Question: SQL: I need copy data from one field to another field in one table base on id of category
Like this (but this not work)
'''
UPDATE z_jlogica_awards SET desc=desclong
FROM z_jlogica_awards WHERE z_jlogica_awards.parent='1';
'''

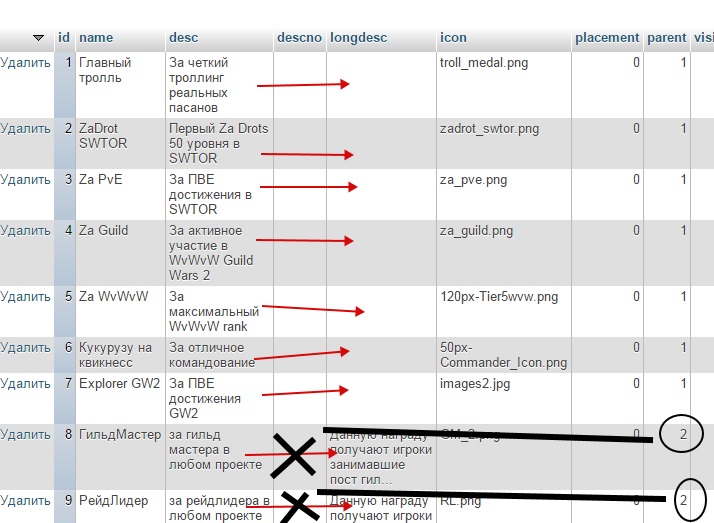
Answer: Your query syntax is wrong. try this:
UPDATE z_jlogica_awards SET longdesc=desc WHERE z_jlogica_awards.parent='1'